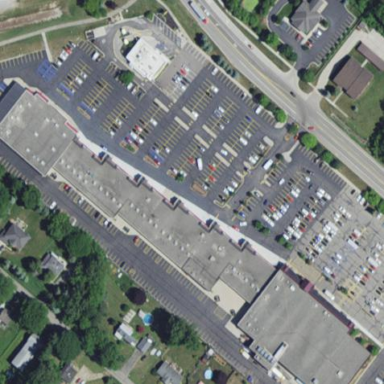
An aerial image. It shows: Retail area.